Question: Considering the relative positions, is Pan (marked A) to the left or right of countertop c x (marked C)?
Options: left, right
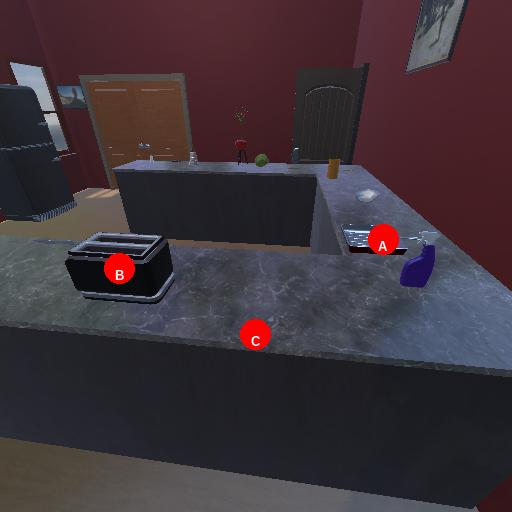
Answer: left